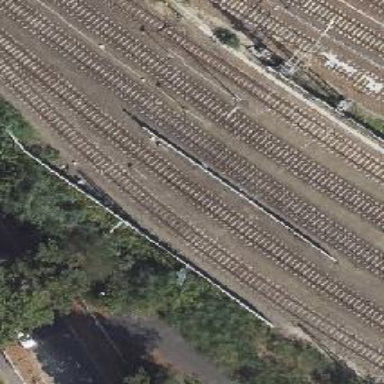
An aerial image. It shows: Railway signal.